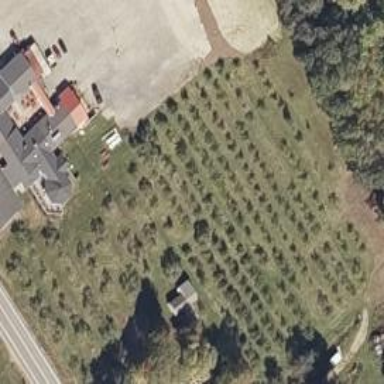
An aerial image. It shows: Orchard.